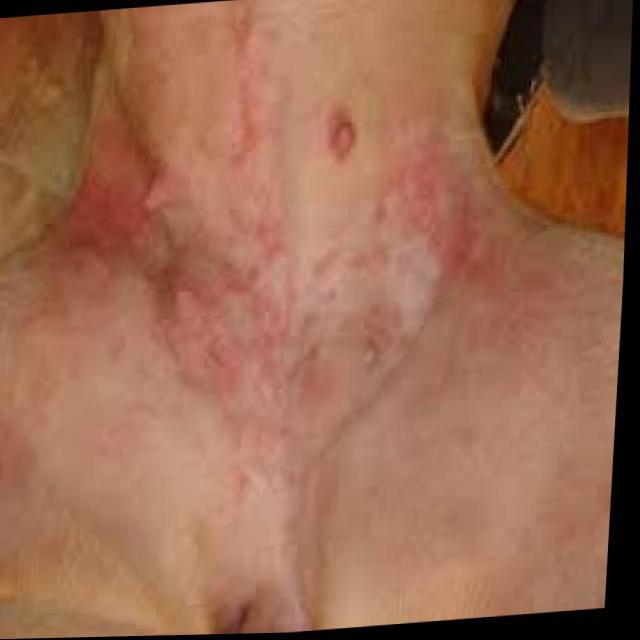
Canine ringworm (Dermatophytosis) — fungal infection caused by Microsporum or Trichophyton. Presents with circular alopecia, scaling, crusting, and broken hairs.